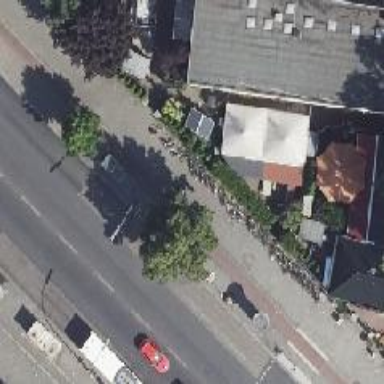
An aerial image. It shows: Cycle track separated by kerb.